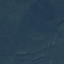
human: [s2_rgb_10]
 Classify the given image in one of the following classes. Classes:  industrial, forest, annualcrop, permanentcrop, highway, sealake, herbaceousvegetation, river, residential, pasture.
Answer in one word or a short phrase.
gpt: Forest